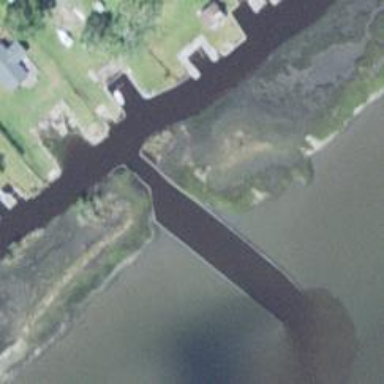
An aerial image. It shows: Breakwater structure.